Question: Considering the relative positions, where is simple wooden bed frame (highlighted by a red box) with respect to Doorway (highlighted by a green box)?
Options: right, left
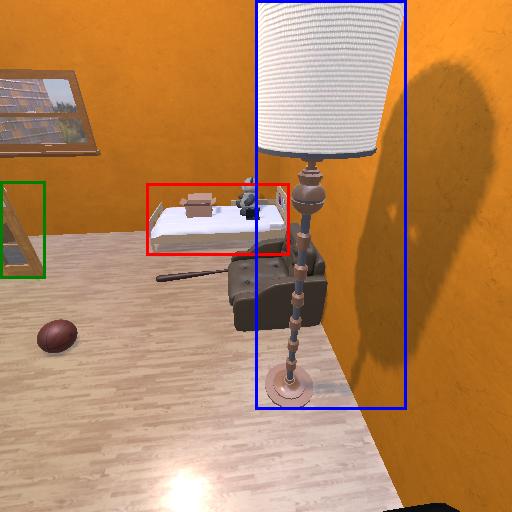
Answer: right